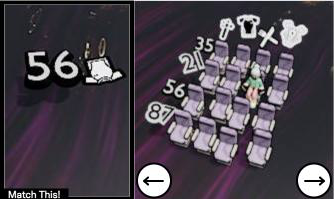
Task: seats
Answer: no